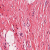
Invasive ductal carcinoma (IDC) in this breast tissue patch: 0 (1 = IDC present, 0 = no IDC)